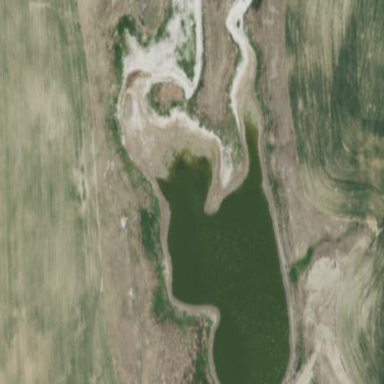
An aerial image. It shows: Reservoir area.